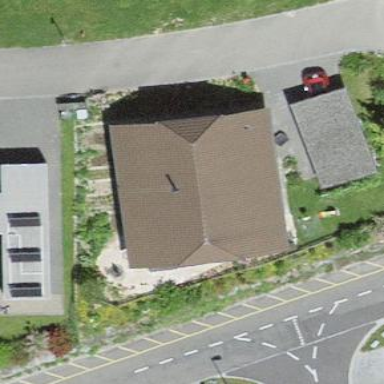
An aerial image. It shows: Residential building.